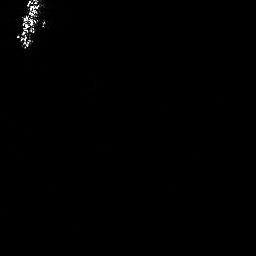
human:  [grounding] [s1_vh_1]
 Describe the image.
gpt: In the satellite image, there is  <ref>1 medium ship </ref> <box>[[5, 0, 16, 18, 0]]</box> located at top left.